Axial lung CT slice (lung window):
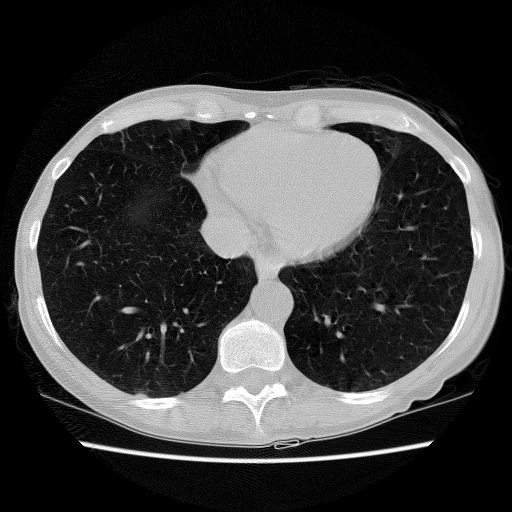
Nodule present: no